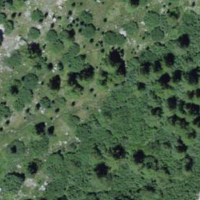
EUNIS habitat code: 26
Species observed at this site:
Alnus alnobetula